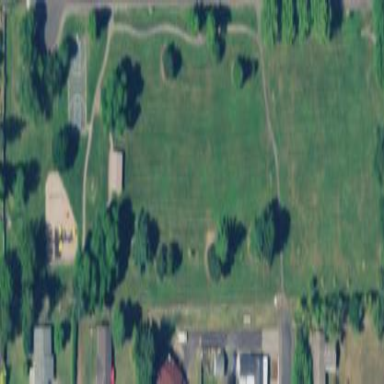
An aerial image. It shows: Lovely park for leisure and relaxation.